Question: I would like to draw some points on the surface of a sphere. For my purposes, I need to be able to plot lines around the three dimensional sphere. The sphere shall be opaque, such that in the view one can only see the points on the visible half of the sphere. Currently I am just plotting the points with the following snippet:
'''
fig = plt.figure()
ax = fig.add_subplot(111, projection='3d')
u = np.linspace(0, 2 * np.pi, 100)
v = np.linspace(0, np.pi, 100)
x = 1 * np.outer(np.cos(u), np.sin(v))
y = 1 * np.outer(np.sin(u), np.sin(v))
z = 1 * np.outer(np.ones(np.size(u)), np.cos(v))
ax.plot_surface(x, y, z, rstride =5,
cstride = 5, color ='yellow')
plt.plot(CatVec[:,0],CatVec[:,1],CatVec[:,2],'ro')
'''
This give me the following plot:

Unfortunately, all points are visible. Also those that are actually on the backside of the sphere.
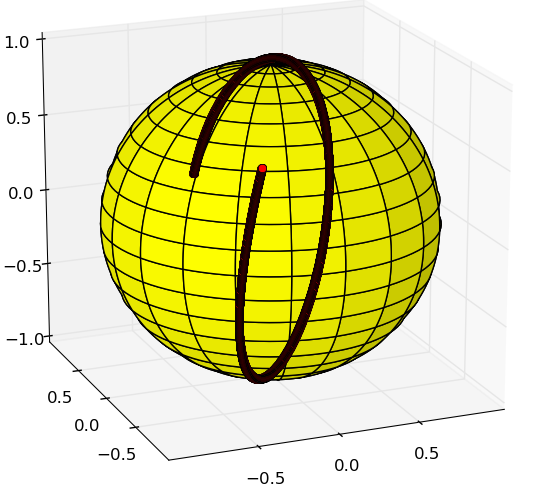
Answer: This is not easy to do with matplotlib due to the way that the 3D graphs are rendered. There is not 3D support, there is just code to generate a projection from 3D down to 2D. This works great for single artists and can cover a lot of use cases, however the way that the artist is drawn to the canvas means that one artist is on top of the other, there is no way to have the artists switch order in some places.
You can work around this by doing the splitting 'by hand' and plotting your functions peice wise with the correct order (see <URL>, however this means you can not rotate out of some small viewing angle and have things look 'right'.
I would recommend looking into <URL> which is an openGL based plotting package that can do true 3D.